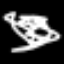
Label: squiggle